Field crop: maize
Growth stage: 1
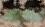
Species: datura